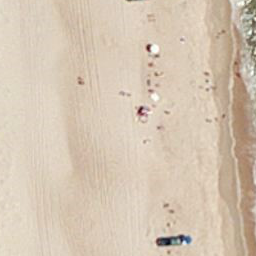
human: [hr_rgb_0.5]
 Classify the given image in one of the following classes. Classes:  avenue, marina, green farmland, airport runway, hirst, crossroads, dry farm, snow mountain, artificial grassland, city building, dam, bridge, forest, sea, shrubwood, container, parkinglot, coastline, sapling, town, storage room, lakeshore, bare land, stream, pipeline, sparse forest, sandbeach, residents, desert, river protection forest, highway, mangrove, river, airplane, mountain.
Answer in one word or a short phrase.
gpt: sandbeach